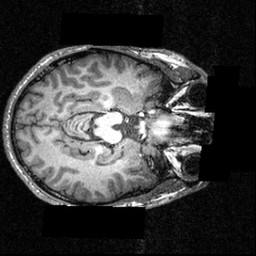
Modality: T1w
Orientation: axial
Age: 23
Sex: male
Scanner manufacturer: siemens
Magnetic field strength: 3.951 T
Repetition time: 1.5 s
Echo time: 0.00335 s